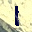
Label: 1